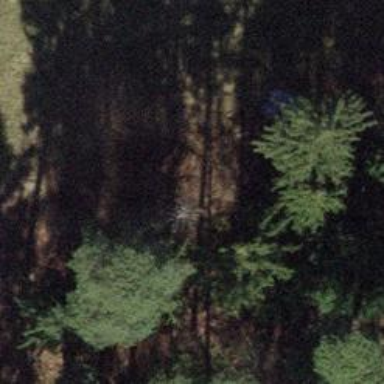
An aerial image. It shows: Hunting stand.